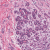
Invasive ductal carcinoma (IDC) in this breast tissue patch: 0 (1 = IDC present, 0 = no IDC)